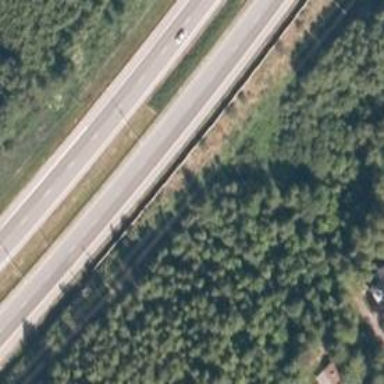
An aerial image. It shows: Asphalt motorway.